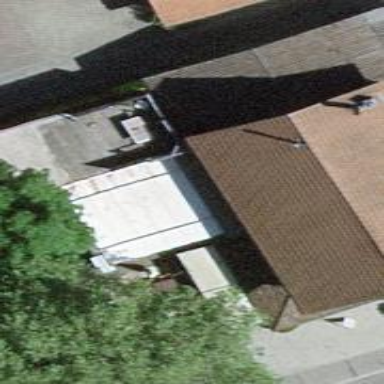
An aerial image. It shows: Restaurant.